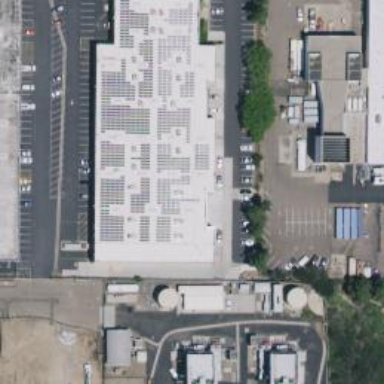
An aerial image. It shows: Industrial building housing furniture shop.